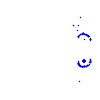
Particle: pion